Field crop: tomato
Growth stage: 1
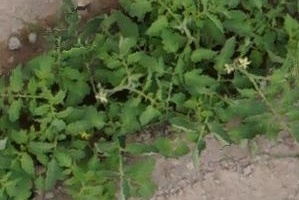
Species: tomato